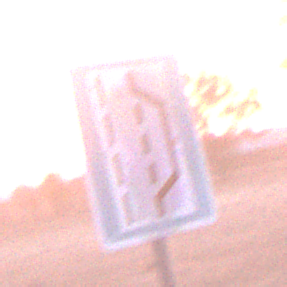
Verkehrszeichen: NothalteUndPannenbucht
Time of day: SunriseSunset
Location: Outdoor (Nature)
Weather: Clear
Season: NotSpecified
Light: Natural